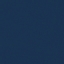
Land use / land cover: SeaLake